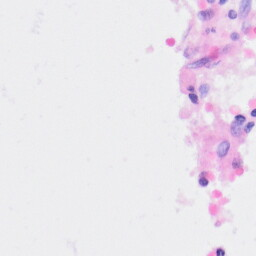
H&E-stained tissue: Kidney